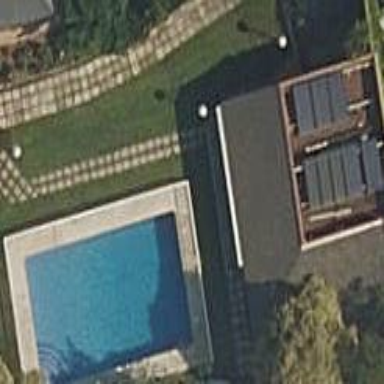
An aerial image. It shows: Swimming pool located in leisure land.